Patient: sex M, age 56
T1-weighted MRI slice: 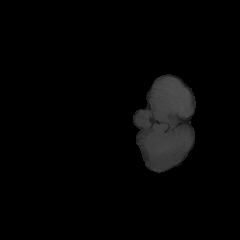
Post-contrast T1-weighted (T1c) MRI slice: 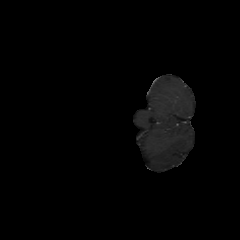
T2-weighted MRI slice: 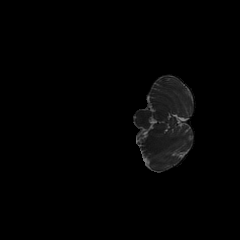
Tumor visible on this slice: no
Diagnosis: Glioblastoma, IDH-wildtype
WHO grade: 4